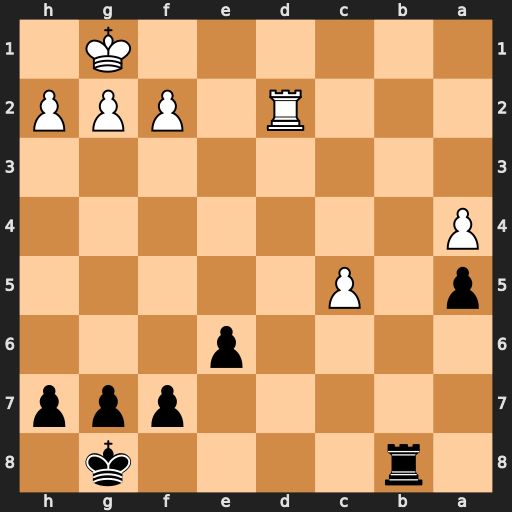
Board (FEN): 1r4k1/5ppp/4p3/p1P5/P7/8/3R1PPP/6K1
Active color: b
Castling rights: -
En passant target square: -
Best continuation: Rb1+ Rd1 Rxd1#